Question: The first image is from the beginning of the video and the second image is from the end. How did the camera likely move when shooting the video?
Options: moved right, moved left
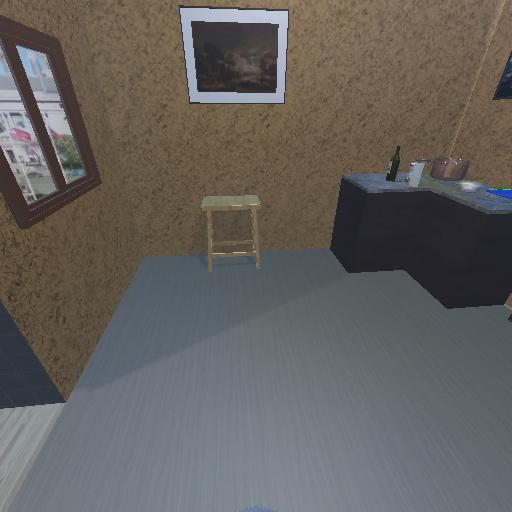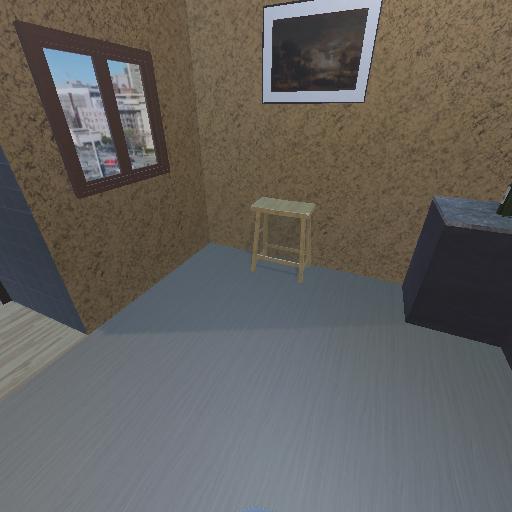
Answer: moved right